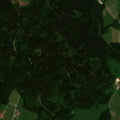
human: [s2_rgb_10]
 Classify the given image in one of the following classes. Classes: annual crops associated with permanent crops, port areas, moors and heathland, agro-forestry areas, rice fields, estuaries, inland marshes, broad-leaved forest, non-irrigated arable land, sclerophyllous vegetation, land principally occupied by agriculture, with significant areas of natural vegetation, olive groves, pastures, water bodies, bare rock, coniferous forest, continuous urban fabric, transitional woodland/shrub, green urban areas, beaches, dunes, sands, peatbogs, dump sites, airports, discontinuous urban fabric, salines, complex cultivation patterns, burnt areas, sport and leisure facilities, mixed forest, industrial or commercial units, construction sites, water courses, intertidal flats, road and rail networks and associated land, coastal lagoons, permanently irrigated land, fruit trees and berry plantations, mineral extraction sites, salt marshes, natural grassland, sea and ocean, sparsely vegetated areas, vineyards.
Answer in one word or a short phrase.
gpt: pastures, coniferous forest, mixed forest